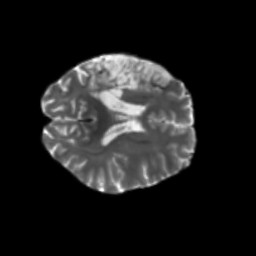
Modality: T2w
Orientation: axial
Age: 36
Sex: female
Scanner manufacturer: siemens
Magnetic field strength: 3 T
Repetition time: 5.25 s
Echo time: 0.08 s